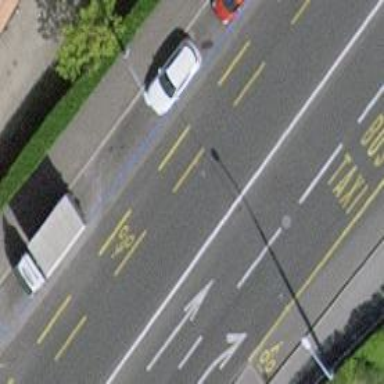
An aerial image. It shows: Tertiary road with designated cycle lane and trolley wires for electric vehicles.